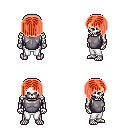
a pixel art fantasy rpg character, male body template, skeleton, steel chest armor, white pants, red pageboy hairstyle, four views (front, back, left, right), 2x2 character sprite sheet, small pixel art, hard edges, no anti-aliasing